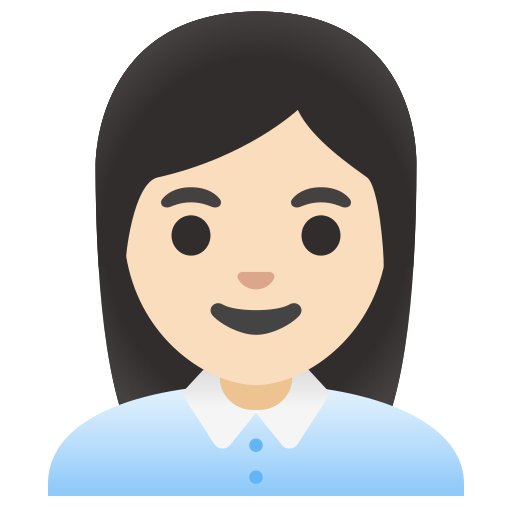
Emoji: 👩🏻‍💼